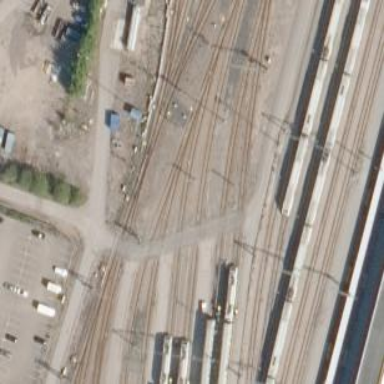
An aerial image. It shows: Railway level crossing.